Question: I am attempting to create a single sign on system in which an application running on a Tomcat server in a DMZ which is not joined to any domain, is able to authenticate against multiple domains while still automatically logging the user using their Windows Credentials.
Key Requirements:
- - - - -
Is this even possible and if so is there any sort of framework that supports doing this? I've looked at JOSSO, Shibboleth, and OpenAM but none of them seem to meet all five of the requirements.
The 'JCIFS NtlmHttpFilter' looks like exactly what I am looking for, unfortunately it is deprecated and is no longer recommended.
---
Visio diagram for reference.

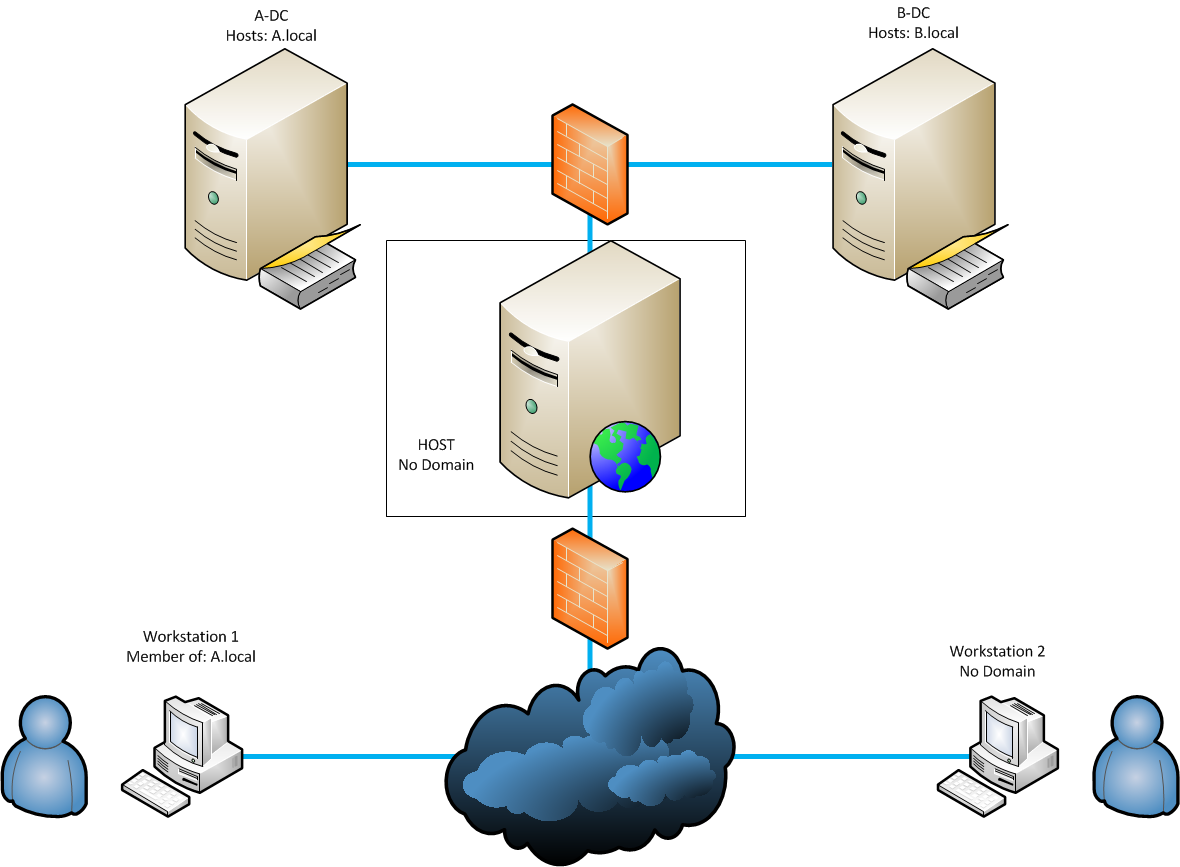
Answer: Jespa can do this. If the domains have trusts, the default Jespa HttpSecurityFilter would work. You would have to poke a hole in the firewall for Jespa to talk to TCP port 445 on the target DCs though. And you would probably want to create a DNS Records File (see Jespa Operator's Manual) to bypass DNS and still have Jespa use multiple domain controllers.
If the domains do not have trusts, you can actually still do it. But you would have to write some code to set a cookie and then lookup one of several jespa.http.HttpSecurityService instances (one for each domain) to call doFilter on. Meaning you would write a little request router to select the right domain. For a more detailed explanation ask IOPLEX Support.
Note however that if clients are not actually joined to the domain, then true single sign-on is theoretically impossible regardless of what software or protocol you use. You would have to use a "secondary" or "double sign on" style protocol like OpenID or CAS where you get redirected to some login page once. Then the client can get into any number of sites participating in that "SSO" scheme without supplying credentials again (at least for the remainder of the session anyway).